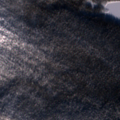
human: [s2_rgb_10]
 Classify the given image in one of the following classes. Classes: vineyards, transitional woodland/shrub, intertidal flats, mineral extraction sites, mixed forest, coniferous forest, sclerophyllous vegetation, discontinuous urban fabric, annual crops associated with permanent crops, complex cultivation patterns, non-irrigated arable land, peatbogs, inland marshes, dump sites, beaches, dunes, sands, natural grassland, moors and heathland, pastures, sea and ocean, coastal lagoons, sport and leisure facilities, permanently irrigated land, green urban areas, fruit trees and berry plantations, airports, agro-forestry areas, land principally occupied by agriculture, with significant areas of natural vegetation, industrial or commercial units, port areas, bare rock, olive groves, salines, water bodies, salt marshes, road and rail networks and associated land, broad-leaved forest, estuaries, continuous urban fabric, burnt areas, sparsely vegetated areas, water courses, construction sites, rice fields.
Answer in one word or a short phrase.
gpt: coniferous forest